Question: How can I allow such categorization in Google for a website?

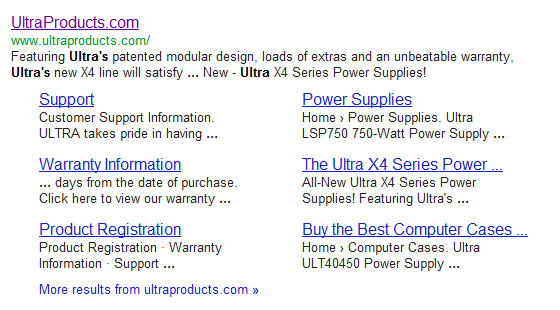
Answer: This is an example of <URL> in Google search results. According to Google:
> We only show sitelinks for results when we think they'll be useful to the user. If the structure of your site doesn't allow our algorithms to find good sitelinks, or we don't think that the sitelinks for your site are relevant for the user's query, we won't show them.